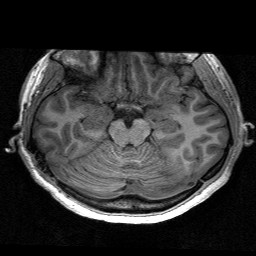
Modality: T1w
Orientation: coronal
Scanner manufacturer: siemens
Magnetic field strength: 3 T
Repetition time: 2.53 s
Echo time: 0.00267 s